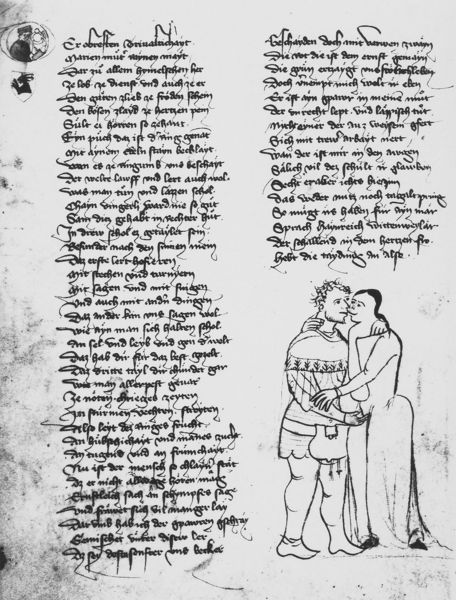
Titel: Der Ring
Künstler: Heinrich Wittenwiler
Institution: Meiningen, Thüringisches Staatsarchiv Meiningen
Schlagwörter: fuß, hand, mann, menschen, finger, frau, kleid, zeichnung, gürtel, mode, bart, arme, gesicht, kleidung, bild, haare, mantel, paar, locken, beine, lächeln, schrift, kuss, küssen, liebe, umarmung, spalten, deutsch, schoß, scham, griff, umarmen, buch, sex, seite, text, initiale, beutel, tasche, buchseite, wappen, liebespaar, schnörkel, freundschaft, emblem, miniatur, handschrift, börse, wörter, heirat, buchmalerei